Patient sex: F
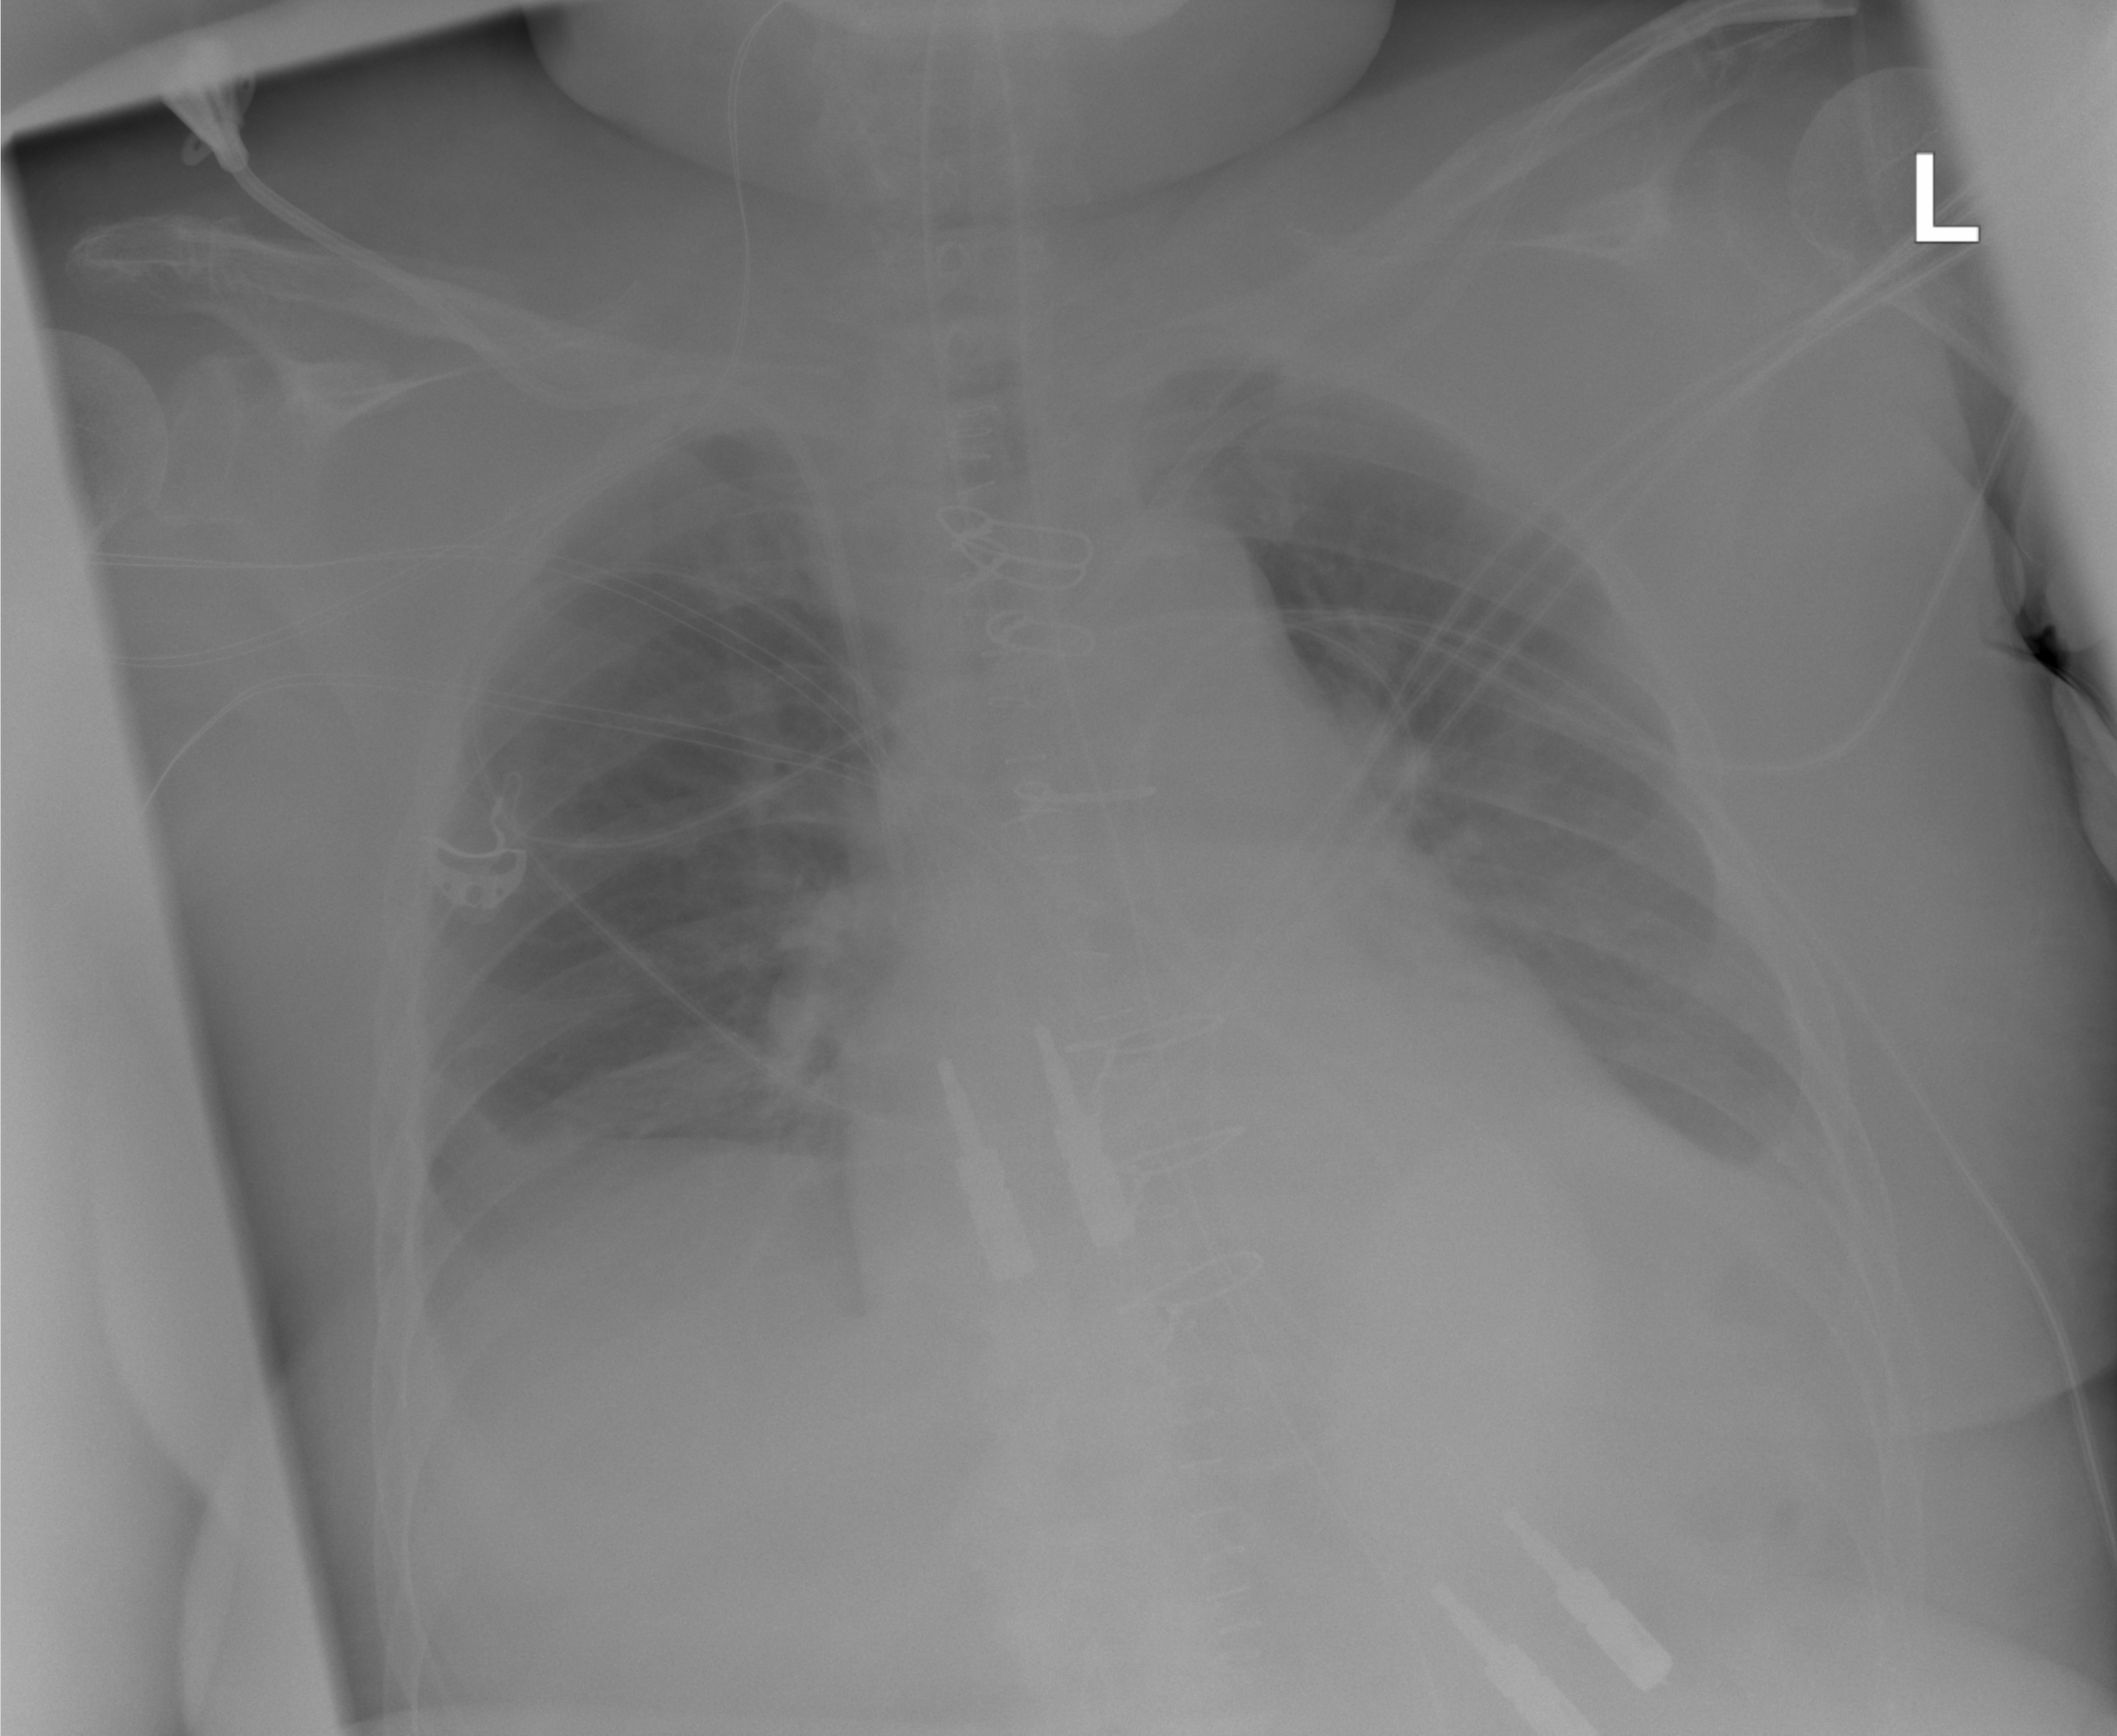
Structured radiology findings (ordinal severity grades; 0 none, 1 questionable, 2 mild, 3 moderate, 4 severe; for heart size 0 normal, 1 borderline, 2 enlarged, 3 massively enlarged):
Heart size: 1
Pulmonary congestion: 0
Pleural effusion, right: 1
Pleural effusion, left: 2
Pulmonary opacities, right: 1
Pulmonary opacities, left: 0
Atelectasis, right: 2
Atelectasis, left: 0